Field crop: maize
Growth stage: 2
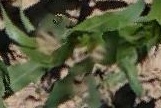
Species: maize